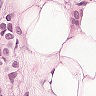
Metastatic tissue present: yes